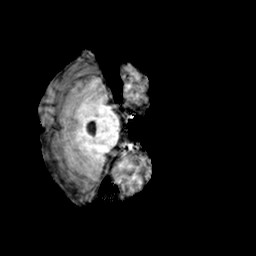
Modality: T1w
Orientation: axial
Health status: ill
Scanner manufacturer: siemens
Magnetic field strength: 3 T
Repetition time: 2 s
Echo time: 0.00303 s